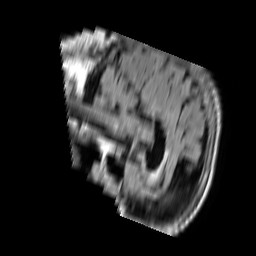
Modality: FLAIR
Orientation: sagittal
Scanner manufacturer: philips
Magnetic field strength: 1.5 T
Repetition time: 11 s
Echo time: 0.14 s